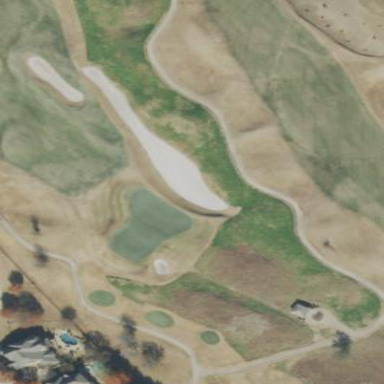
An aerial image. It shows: Sand bunker on golf course.